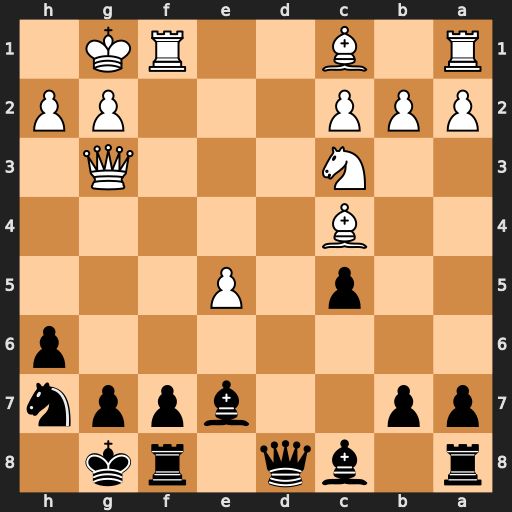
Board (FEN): r1bq1rk1/pp2bppn/7p/2p1P3/2B5/2N3Q1/PPP3PP/R1B2RK1
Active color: b
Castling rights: -
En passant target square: -
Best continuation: Qd4+ Be3 Qxc4